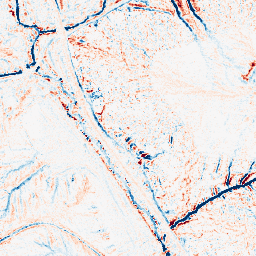
Category: edge_preserving
Decomposition family: median
Decomposition parameters: size: 7
Upsampling method: area
Upsampling parameters: scale: 2
Upsampling scale: 2